Question: On loading the homepage I am using 'map.fitbounds' to fit in a few locations on the map. This is working fine. But when I choose a location from the 'panel in the header' the supposed two locations (origin and destination) don't fit on the map and are out of focus. After I then I can see those locations and they appear to be the bounding polyline.
Note: this is the second time the map is loaded. The first time the map is loaded automatically and is working fine.
'''
$('#mylist').children().each(function(){
var anchor = $(this).find('a');
if(anchor.attr('id') != null){
anchor.click(function(){
$("#mypanel").panel("close");
var panelStation = [];
panelStation.push({"name": anchor.attr('id'), "localurl": $(this).data('localurl'),"latitude": $(this).data('latitude'), "longitude": $(this).data('longitude'),"distance": $(this).data('distance'), "duration": $(this).data('duration')});
var latlngbounds = new google.maps.LatLngBounds();
latlngbounds.extend(new google.maps.LatLng(panelStation[0].latitude, panelStation[0].longitude));
latlngbounds.extend(origin);
var mapOptions = {mapTypeId: google.maps.MapTypeId.ROADMAP};
var map = new google.maps.Map(document.getElementById("map-canvas"), mapOptions);
var markerOrigin = new google.maps.Marker({
position: origin,
map: map,
title: "Origin!"
});
var markerDestination = new google.maps.Marker({
position: new google.maps.LatLng(panelStation[0].latitude, panelStation[0].longitude),
map: map,
title: "Destination!"
});
map.fitBounds(latlngbounds);
google.maps.event.addListener(map, 'bounds_changed', function() {
var bounds = map.getBounds();
var ne = bounds.getNorthEast();
var sw = bounds.getSouthWest();
var boundingBoxPoints = [
ne, new google.maps.LatLng(ne.lat(), sw.lng()),
sw, new google.maps.LatLng(sw.lat(), ne.lng()), ne
];
var boundingBox = new google.maps.Polyline({
path: boundingBoxPoints,
strokeColor: '#FF0000',
strokeOpacity: 1.0,
strokeWeight: 2
});
boundingBox.setMap(map);
});
});
}
});
'''
After I zoom out it looks like this and notice the locations .

However they are out of focus in the beginning. You can also check it online:
<URL>
I wonder whether it has to do with the 'fitbounds' used to display the map on the 'pageinit' in the beginning. But again, I am redrawing the map all over again on the second attempt after manually selecting a location which should have been fine. I cannot quite figure out what is causing this trouble.
This is most probably due to the css of the '#map-canvas', because as I remove few items from the the list panel '#mypanel', it works fine.
'''
html { height: 100% }
body { height: 100%; margin: 0; padding: 0 }
#map-canvas, #map-page { height: 100% }
#map-canvas {
padding: 0;
position : absolute !important;
top : 40px !important;
right : 0;
bottom : 40px !important;
left : 0 !important;
}
'''
Here is the <URL>. But the map is not displayed there despite adding the resources.
It turns out that the list panel '#mypanel' when gets populated, its height is causing the trouble. For few items in the list it works fine but when the items are more, it seems that the viewport also gets elongated with it. The panel 'div' is:
'''
<div data-role="panel" id="mypanel" data-theme="a">
</div>
'''
I am using the default jQM css which wraps the panel content in a div with class 'ui-panel-inner'. So if I its height like '#mypanel .ui-panel-inner{height: 40px !important;}', it solves the problem.
But I don't thinks it's an elegant solution and rather a hack. Or rather is it ? I'd like to hear some better approach.
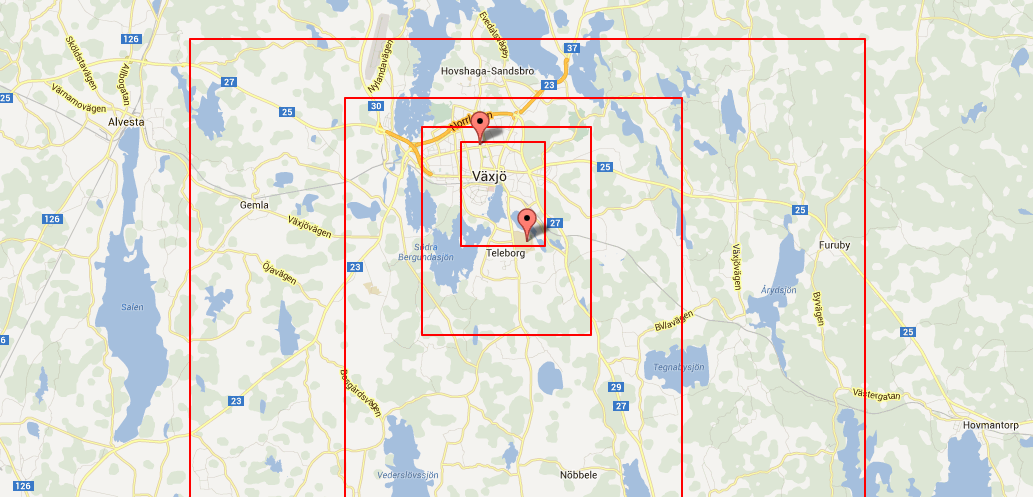
Answer: Got the fiddle to work now and surprisingly the code there works fine without any modification. <URL>. I had the 'panel div' like this:
'''
<div data-role="panel" id="mypanel" data-theme="a">
</div>
'''
Unlike in the fiddle, at least in my development environment, I had to add
'''
#mypanel .ui-panel-inner{height: 40px !important;}
'''
to the css to make it work.. Because the default 'jQM css' wraps the 'panel content' in a div with class 'ui-panel-inner'. So if I its height, it solved the problem. Here is the fiddle <URL>.